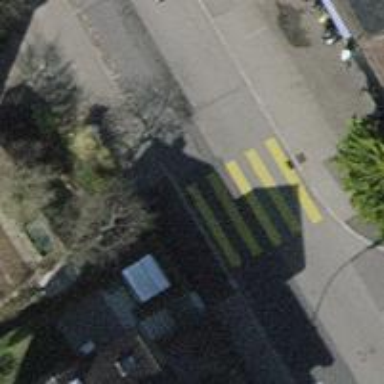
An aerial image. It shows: Uncontrolled zebra crossing on the road.